Question: i have an question in CSS:
How i can do that:

When the green div has (auto) 500px height for the content the red got the same.
And when the red has (auto) 700px height for the content the green got the same.
Both have any content then i use auto height.
So how i can do the green has the same width as red and red too but whit different content whit "height: auto;"?
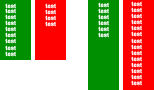
Answer: I would just wrap both DIVS, inside another div, and have them bump up on the parent DIV, then resize the parent
Something like this.... then use CSS to format them
'''
<div id=parent>
<div id=child>
Content....
</div>
<div id=child>
Content....
</div>
</div>
'''
some other solutions could be listed here
<URL>